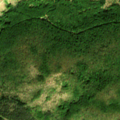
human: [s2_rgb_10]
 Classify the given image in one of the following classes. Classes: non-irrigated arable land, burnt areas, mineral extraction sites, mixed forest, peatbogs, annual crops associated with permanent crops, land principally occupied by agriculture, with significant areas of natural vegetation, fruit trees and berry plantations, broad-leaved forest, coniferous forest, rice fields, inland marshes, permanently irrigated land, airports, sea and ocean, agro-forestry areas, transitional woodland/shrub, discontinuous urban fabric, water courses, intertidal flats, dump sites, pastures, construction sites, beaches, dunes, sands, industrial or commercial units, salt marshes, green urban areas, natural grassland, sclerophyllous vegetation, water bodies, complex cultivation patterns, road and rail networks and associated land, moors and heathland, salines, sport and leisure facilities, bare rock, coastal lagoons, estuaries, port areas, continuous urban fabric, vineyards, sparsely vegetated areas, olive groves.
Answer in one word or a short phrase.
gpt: broad-leaved forest, coniferous forest, natural grassland, transitional woodland/shrub